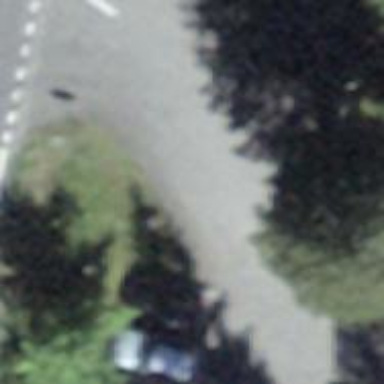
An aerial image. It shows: Road serving as parking aisle.